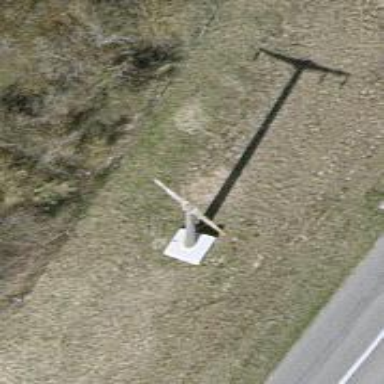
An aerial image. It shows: Minor power line with 3 cables.